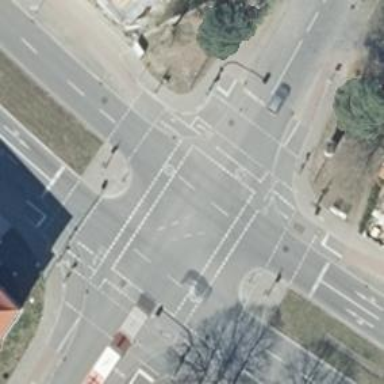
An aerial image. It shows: Traffic signals at road crossing.